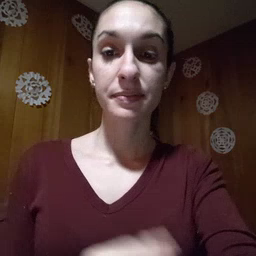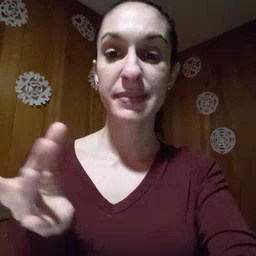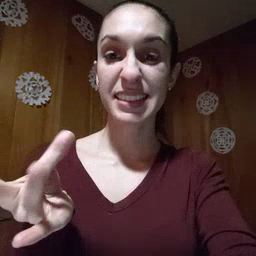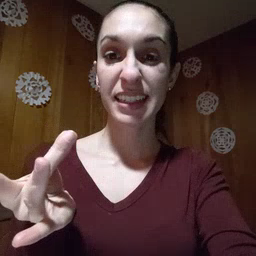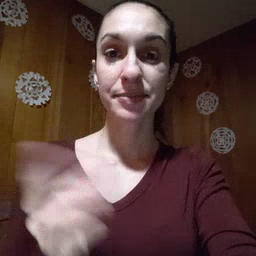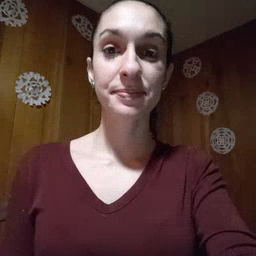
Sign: sticky